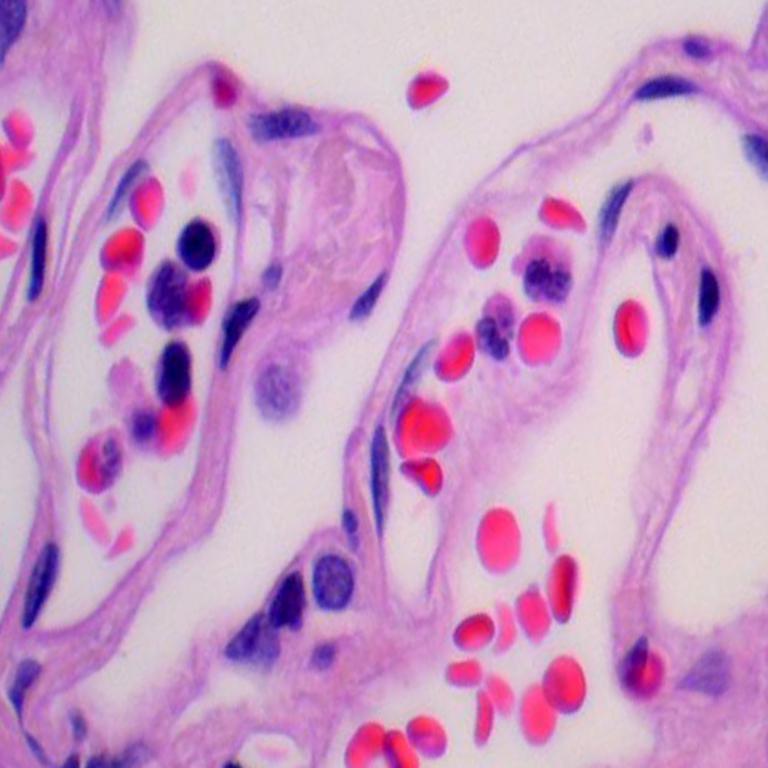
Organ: lung
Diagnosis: benign